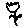
Label: flower